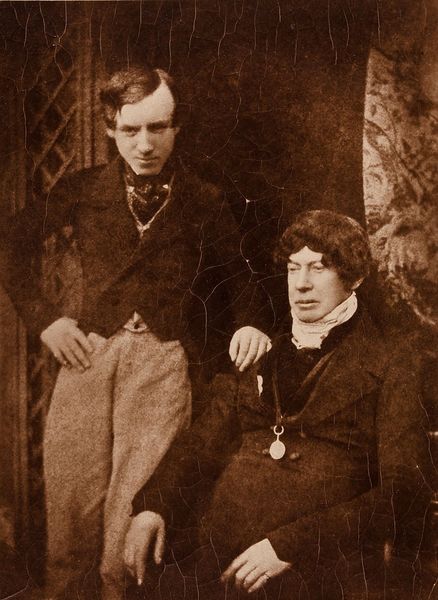
Titel: Charles Kirkpatrick Sharpe und ein unbekannter Mann
Künstler: David Octavius Hill
Standort: Hamburg
Institution: Museum für Kunst und Gewerbe Hamburg
Schlagwörter: mann, figur, person, papier, foto, fotografie, photographie, doppelbildnis, doppelportrait, photo, theologe, lichtbild, historische, bildwerke, angewandte und bildende kunst, hessische systematik, persönlichkeit, porträtfotografie, porträtphotographie, pigmentdruck, doppelporträt, kartonpassepartout